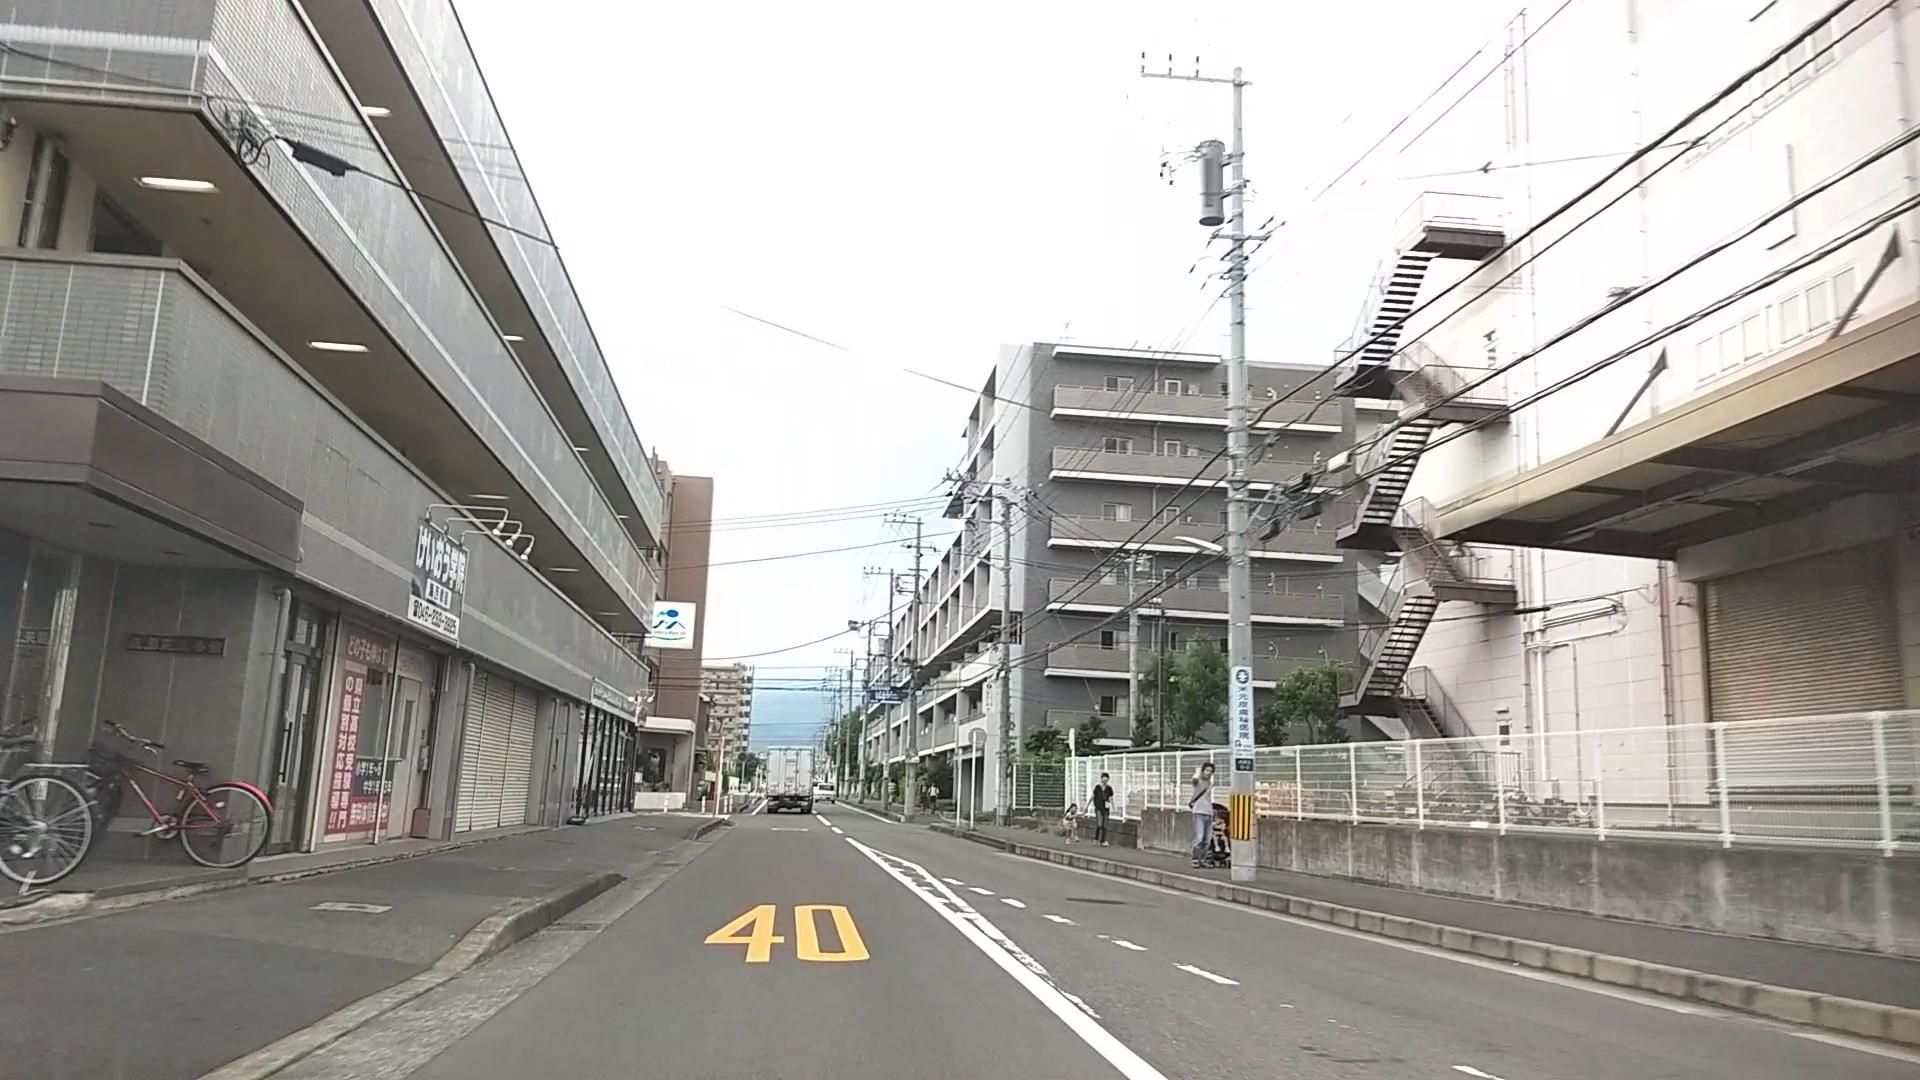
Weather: cloudy
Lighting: day
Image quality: good
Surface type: driving surface
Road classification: footway
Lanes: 2, 3
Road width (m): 3
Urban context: urban centre
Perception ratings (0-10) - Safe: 1.35, Lively: 5.65, Beautiful: 1.77, Boring: 4.91, Depressing: 6.6, Wealthy: 3.16